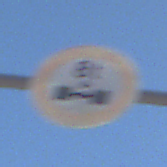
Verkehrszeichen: TatsaechlicheAchslast
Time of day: MorningAfternoon
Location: Outdoor (Urban)
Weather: Clear
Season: NotSpecified
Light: Natural